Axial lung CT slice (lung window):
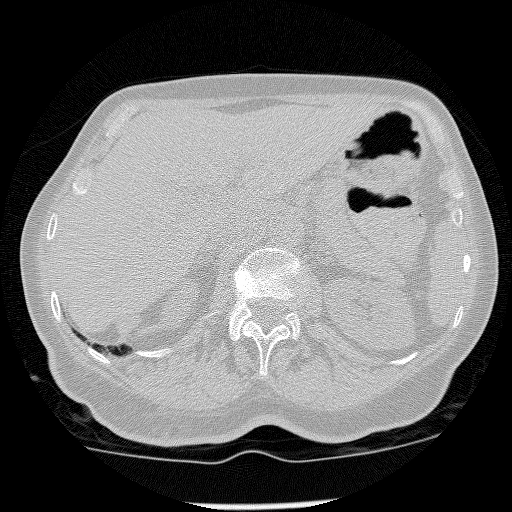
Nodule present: no